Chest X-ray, AP view. Patient: 49 years old, sex M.
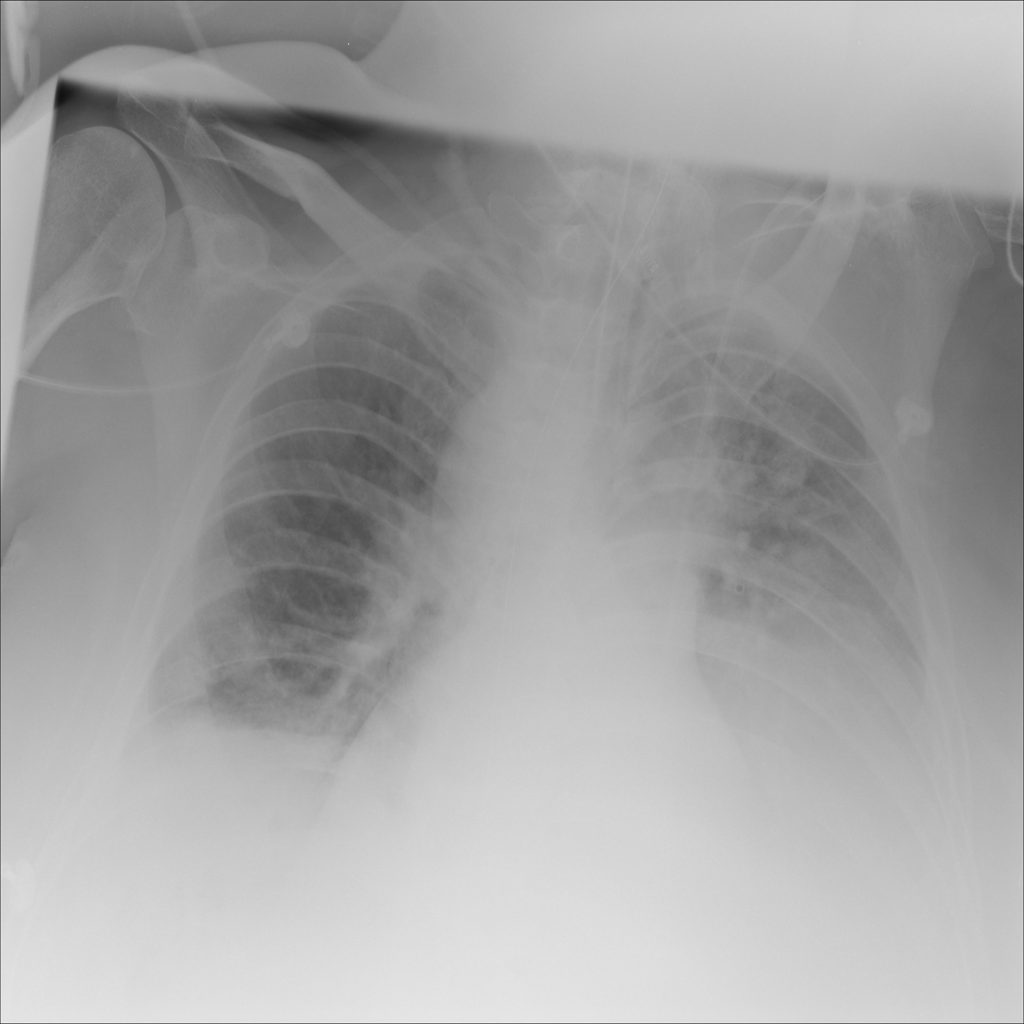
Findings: Atelectasis, Consolidation